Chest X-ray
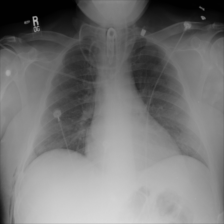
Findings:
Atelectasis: negative
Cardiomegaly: negative
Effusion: negative
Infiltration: negative
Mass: negative
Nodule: negative
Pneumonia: negative
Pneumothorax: negative
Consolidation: negative
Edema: negative
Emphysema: negative
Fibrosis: negative
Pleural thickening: negative
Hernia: negative